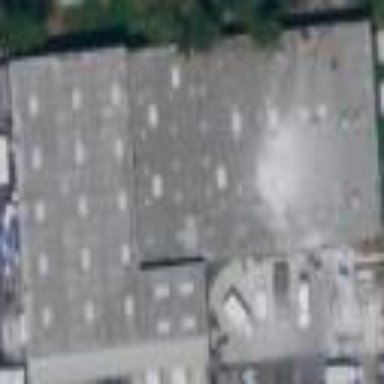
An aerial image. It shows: Industrial building.